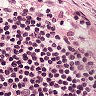
Metastatic tissue present: no